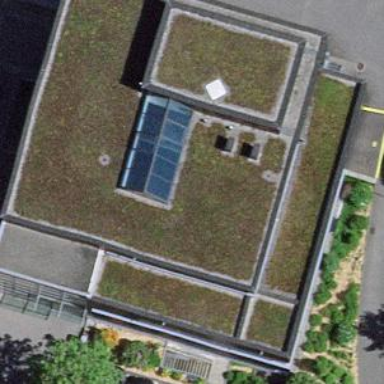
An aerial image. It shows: School building.